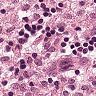
Metastatic tissue present: no